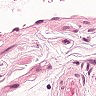
Metastatic tissue present: no